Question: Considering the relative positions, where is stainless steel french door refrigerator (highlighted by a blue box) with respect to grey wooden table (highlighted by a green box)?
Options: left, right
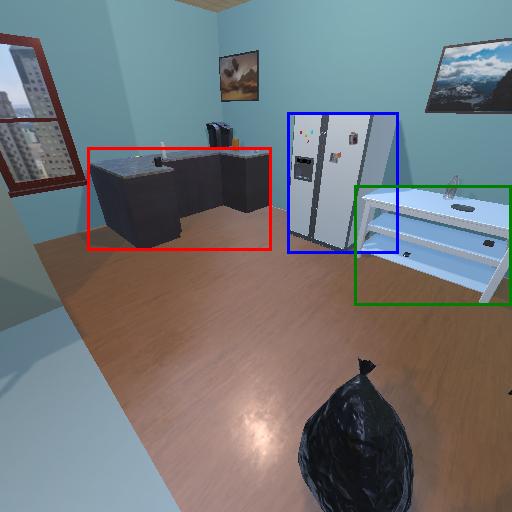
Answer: left